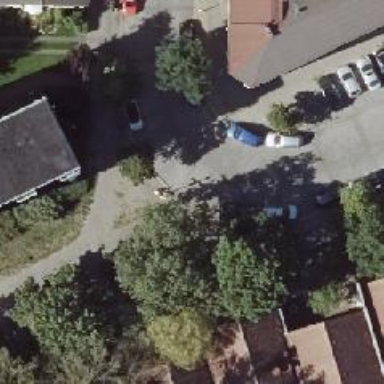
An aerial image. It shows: Residential road with parallel parking lanes on both sides. There are sidewalks with sett surface on either side of the road.